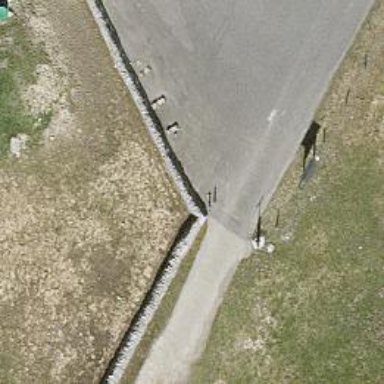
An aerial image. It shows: Wall barrier.